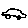
Label: car